Aerial crown-view tile of a tropical tree (Barro Colorado Island, Panama), acquired 20250512:
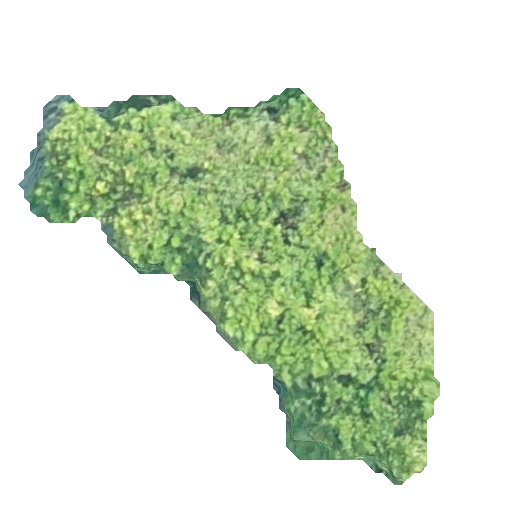
Species: Anacardium excelsum
GBIF accepted scientific name: Anacardium excelsum
Crown area: 122.298 m²